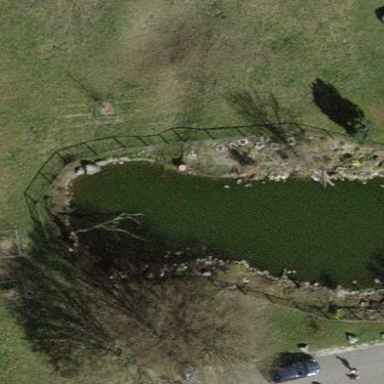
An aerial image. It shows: Wooden fence.